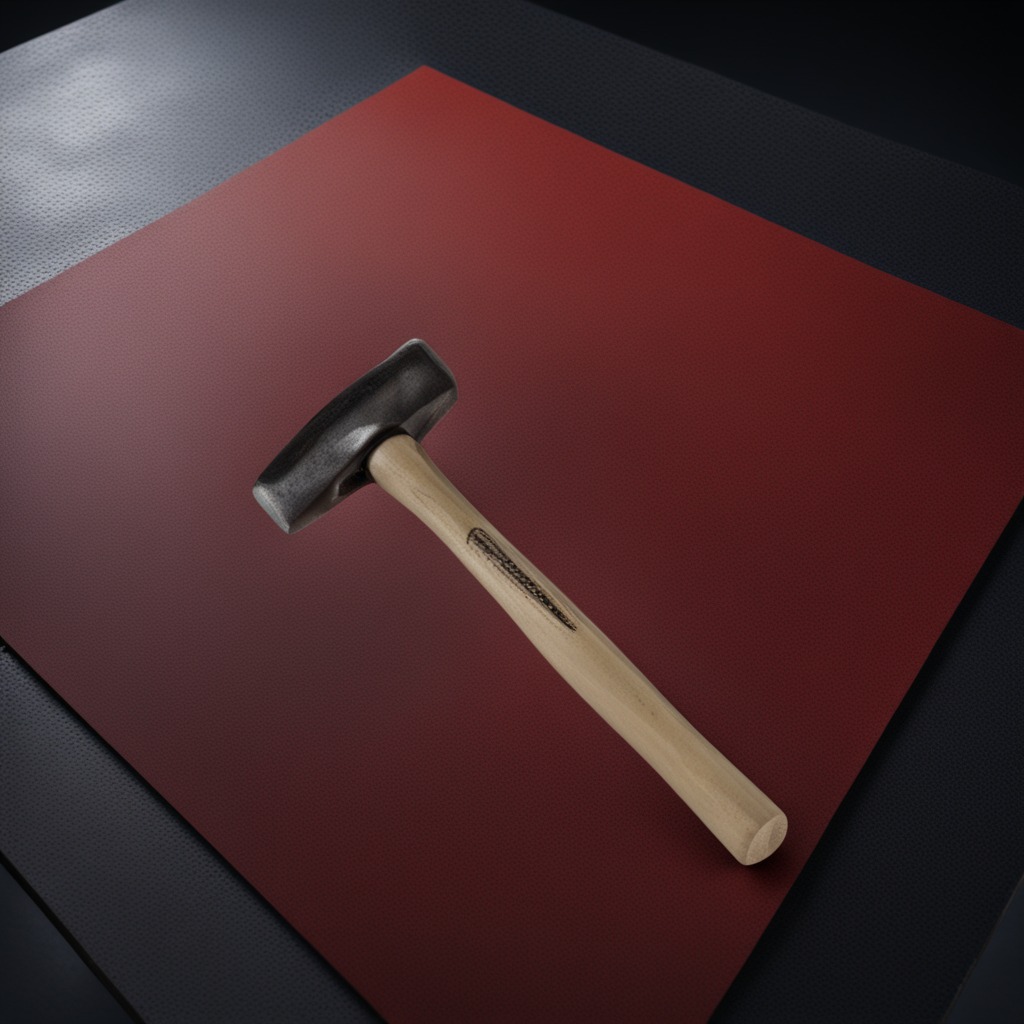
A hammer lies on the clean granite tabletop covered with a red rubber mat inside a workshop at night dim ambient light soft shadows worn but beneath the mat.